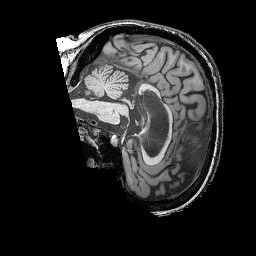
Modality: T1w
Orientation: sagittal
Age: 31
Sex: female
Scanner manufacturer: siemens
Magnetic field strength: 3 T
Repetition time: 2.25 s
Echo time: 0.00411 s